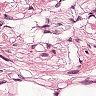
Metastatic tissue present: no